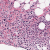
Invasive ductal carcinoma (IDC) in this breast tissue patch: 1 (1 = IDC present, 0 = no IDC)